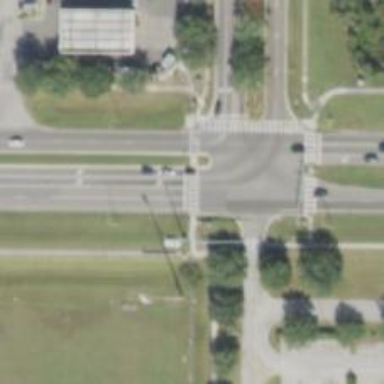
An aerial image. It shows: Crossing on the footway with zebra markings.